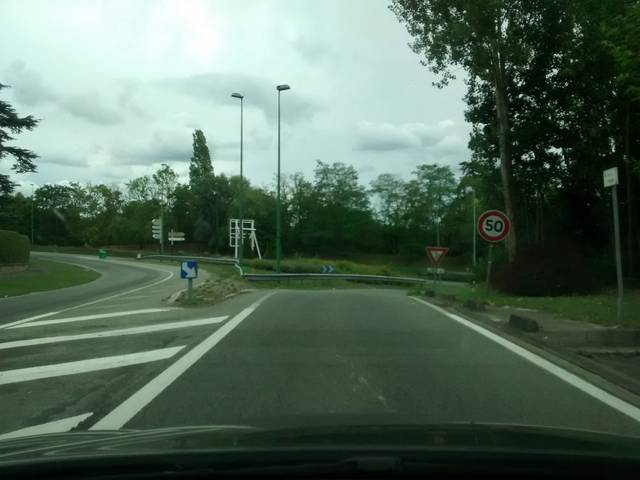
Region: France
Coordinates: 48.836, 2.114